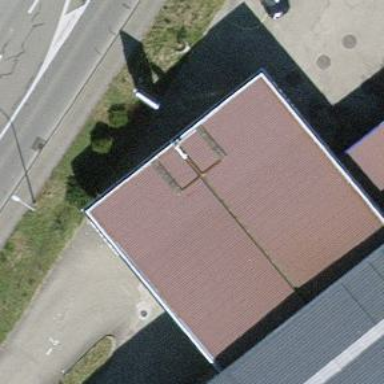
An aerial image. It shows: Fuel station.